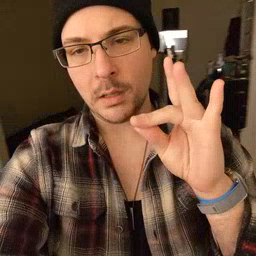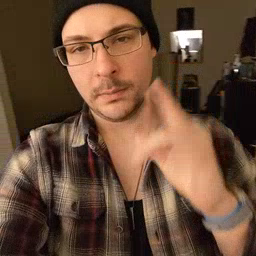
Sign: find